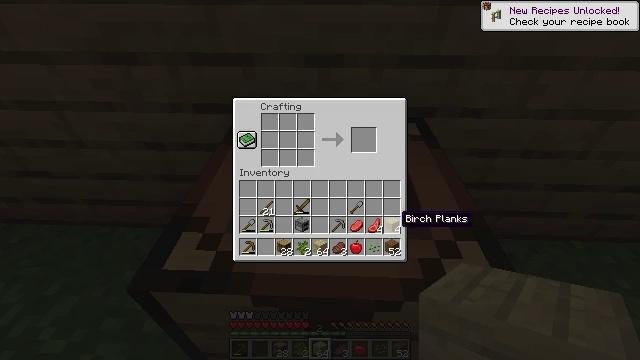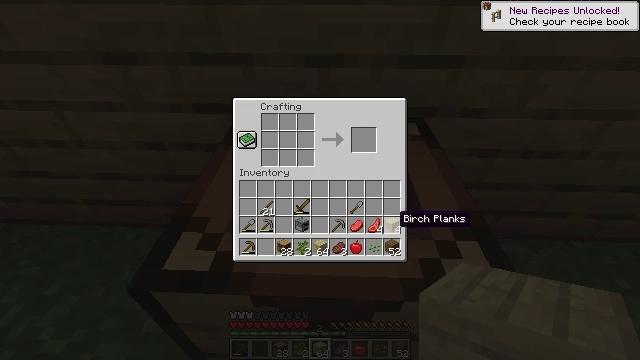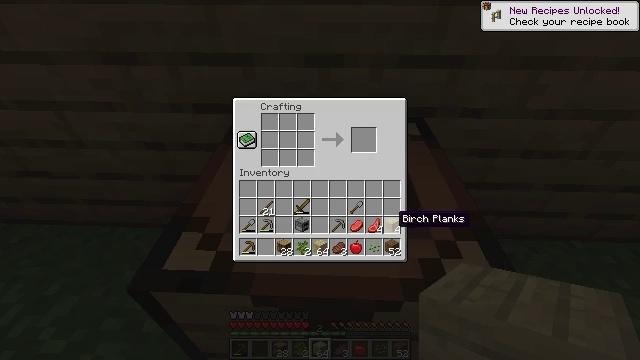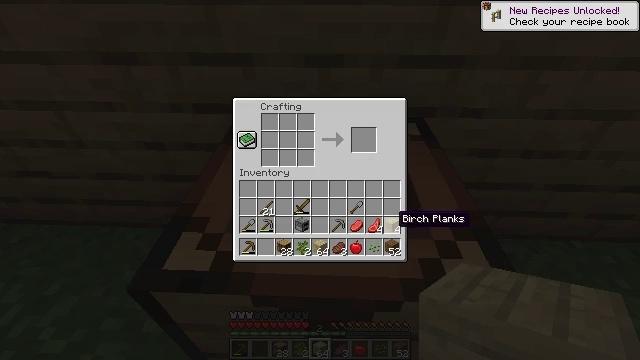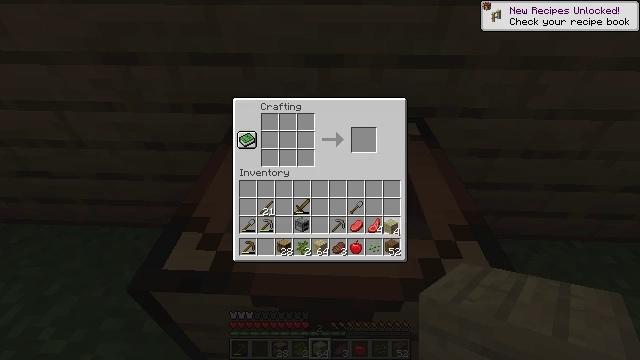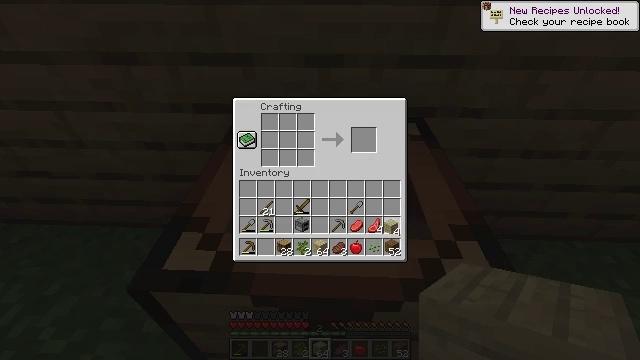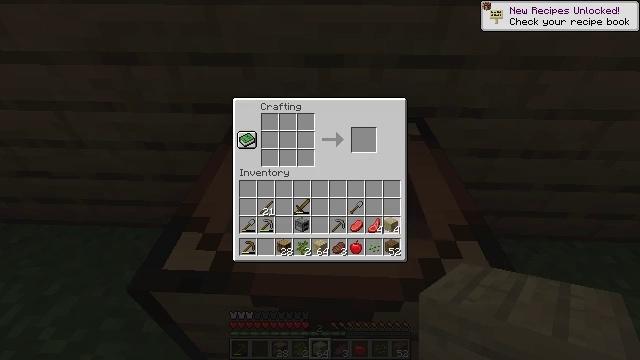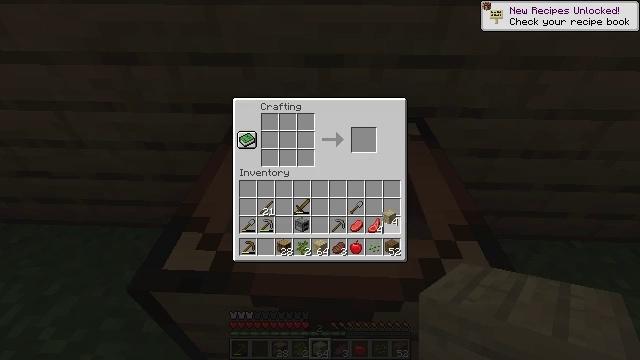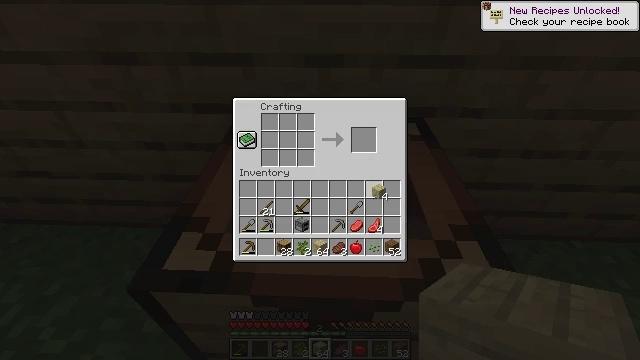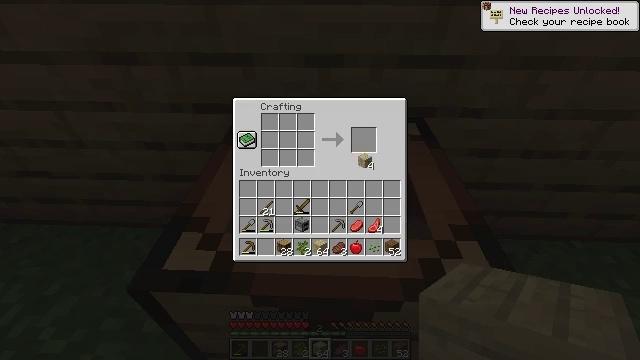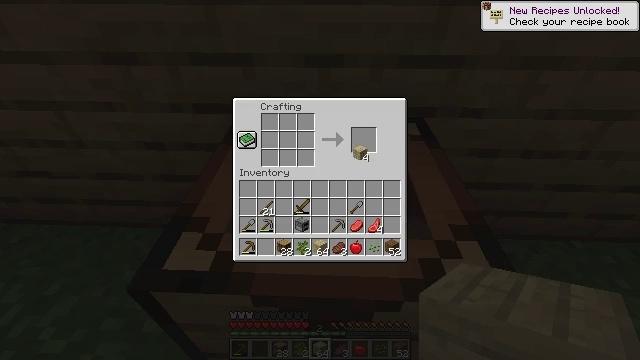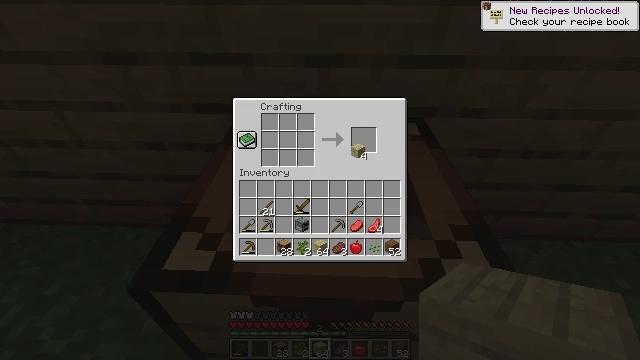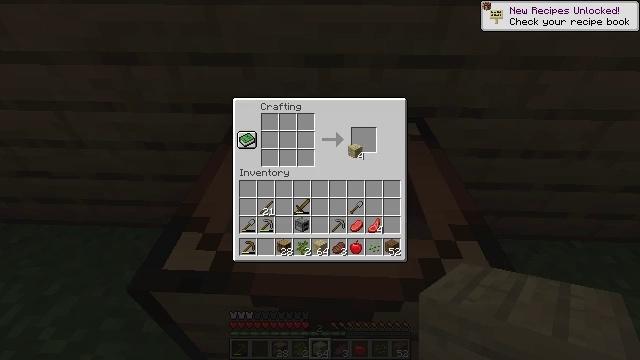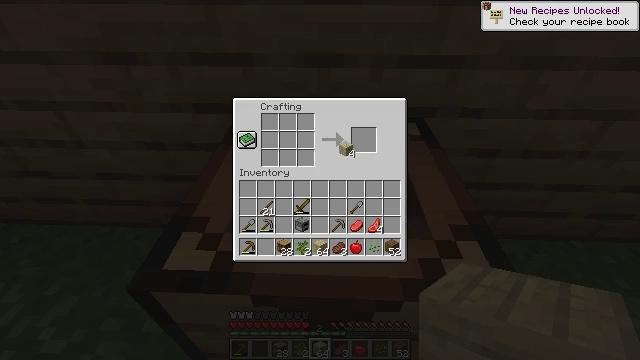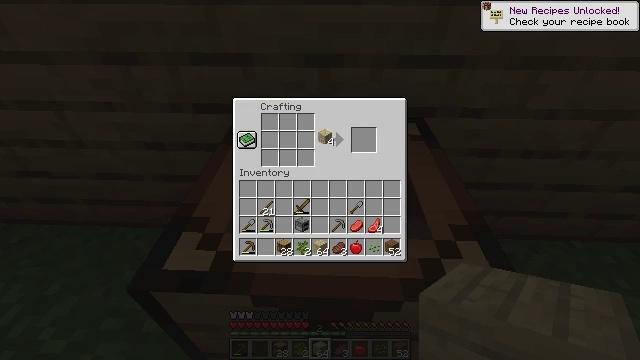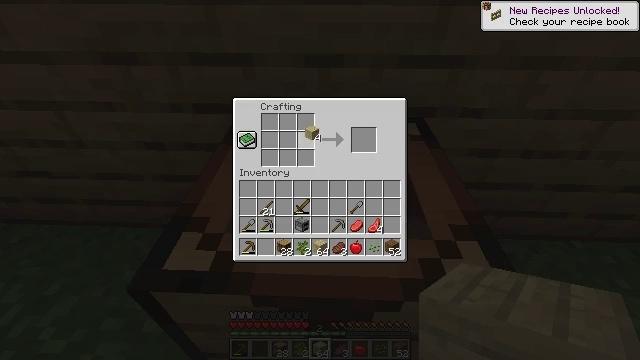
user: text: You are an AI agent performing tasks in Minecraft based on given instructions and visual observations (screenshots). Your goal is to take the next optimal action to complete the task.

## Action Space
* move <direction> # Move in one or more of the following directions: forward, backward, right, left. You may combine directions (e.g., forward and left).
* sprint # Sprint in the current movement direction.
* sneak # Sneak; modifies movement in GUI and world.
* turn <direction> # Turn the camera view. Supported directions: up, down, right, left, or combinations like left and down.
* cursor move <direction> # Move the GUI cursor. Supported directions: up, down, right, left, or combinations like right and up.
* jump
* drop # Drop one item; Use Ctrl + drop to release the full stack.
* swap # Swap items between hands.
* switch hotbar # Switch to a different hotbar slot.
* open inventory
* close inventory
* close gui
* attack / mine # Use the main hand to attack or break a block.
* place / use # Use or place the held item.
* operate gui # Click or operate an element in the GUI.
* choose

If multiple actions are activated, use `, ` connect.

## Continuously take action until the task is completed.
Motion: motion action
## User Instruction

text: Transform birch planks into a birch door on the crafting table.
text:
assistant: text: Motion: no_op
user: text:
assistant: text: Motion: no_op
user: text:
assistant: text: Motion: no_op
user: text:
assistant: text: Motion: operate gui
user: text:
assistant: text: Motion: operate gui
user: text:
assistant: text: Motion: no_op
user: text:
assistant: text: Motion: cursor move up
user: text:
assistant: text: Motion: cursor move left and up
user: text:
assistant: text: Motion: cursor move left and up
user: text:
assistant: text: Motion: cursor move up
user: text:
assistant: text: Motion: no_op
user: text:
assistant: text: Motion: no_op
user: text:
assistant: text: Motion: cursor move left
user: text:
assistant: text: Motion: cursor move left and up
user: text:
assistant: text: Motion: cursor move left
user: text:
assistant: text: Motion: cursor move left
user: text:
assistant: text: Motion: cursor move left
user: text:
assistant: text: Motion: no_op
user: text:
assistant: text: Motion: no_op
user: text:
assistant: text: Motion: no_op
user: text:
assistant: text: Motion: no_op
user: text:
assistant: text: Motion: no_op
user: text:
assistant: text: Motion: no_op
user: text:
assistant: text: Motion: no_op
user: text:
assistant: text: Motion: no_op
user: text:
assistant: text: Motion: no_op
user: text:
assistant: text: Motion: no_op
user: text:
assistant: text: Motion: no_op
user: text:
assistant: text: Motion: no_op
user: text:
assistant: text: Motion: no_op